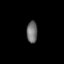
Tissue: lung
Cell type: Endothelial cells
Senescence score: 0.5598
Nuclear area (px): 231
Mean DAPI intensity: 111.385